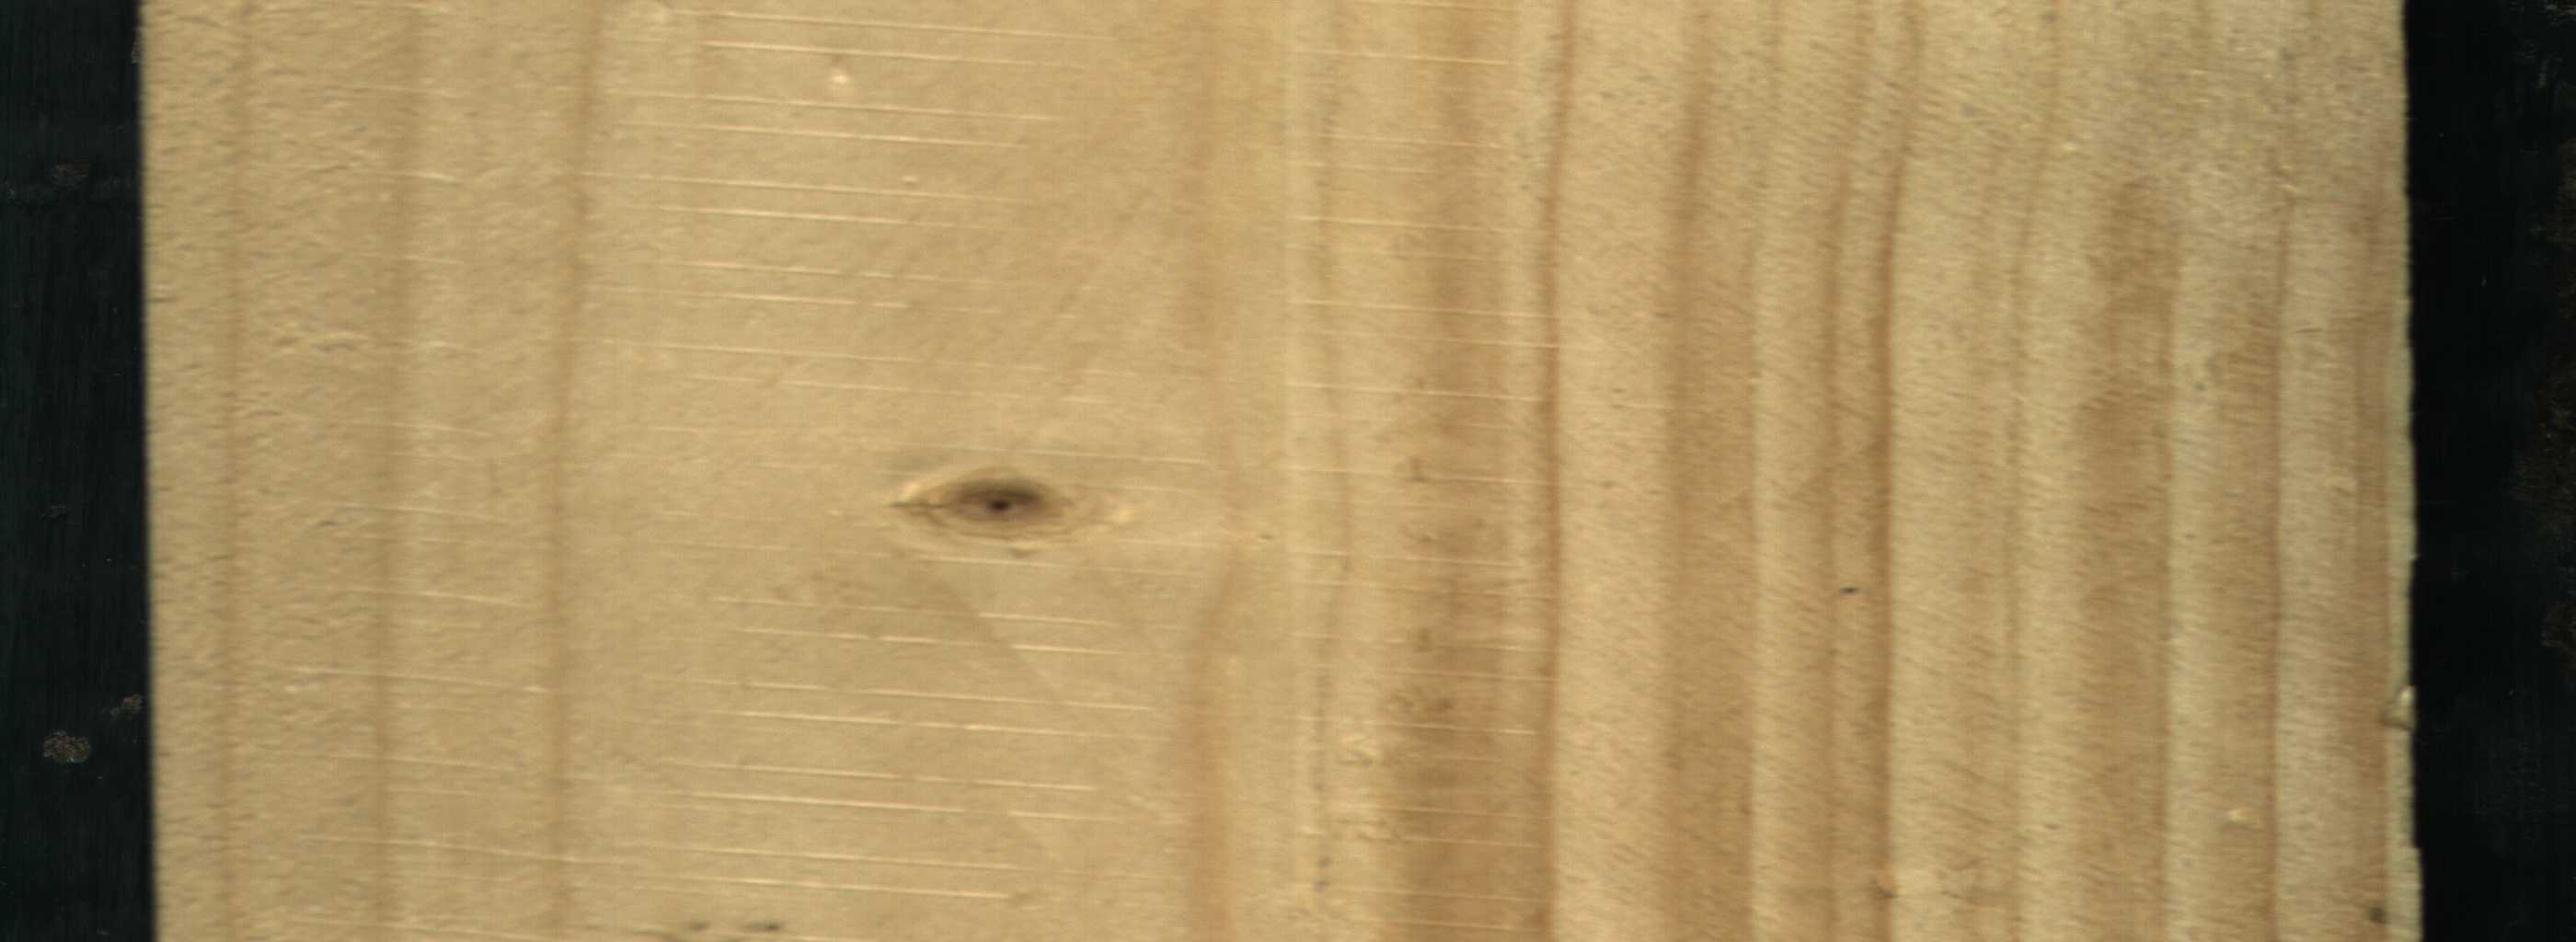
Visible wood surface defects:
Live_Knot